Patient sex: M
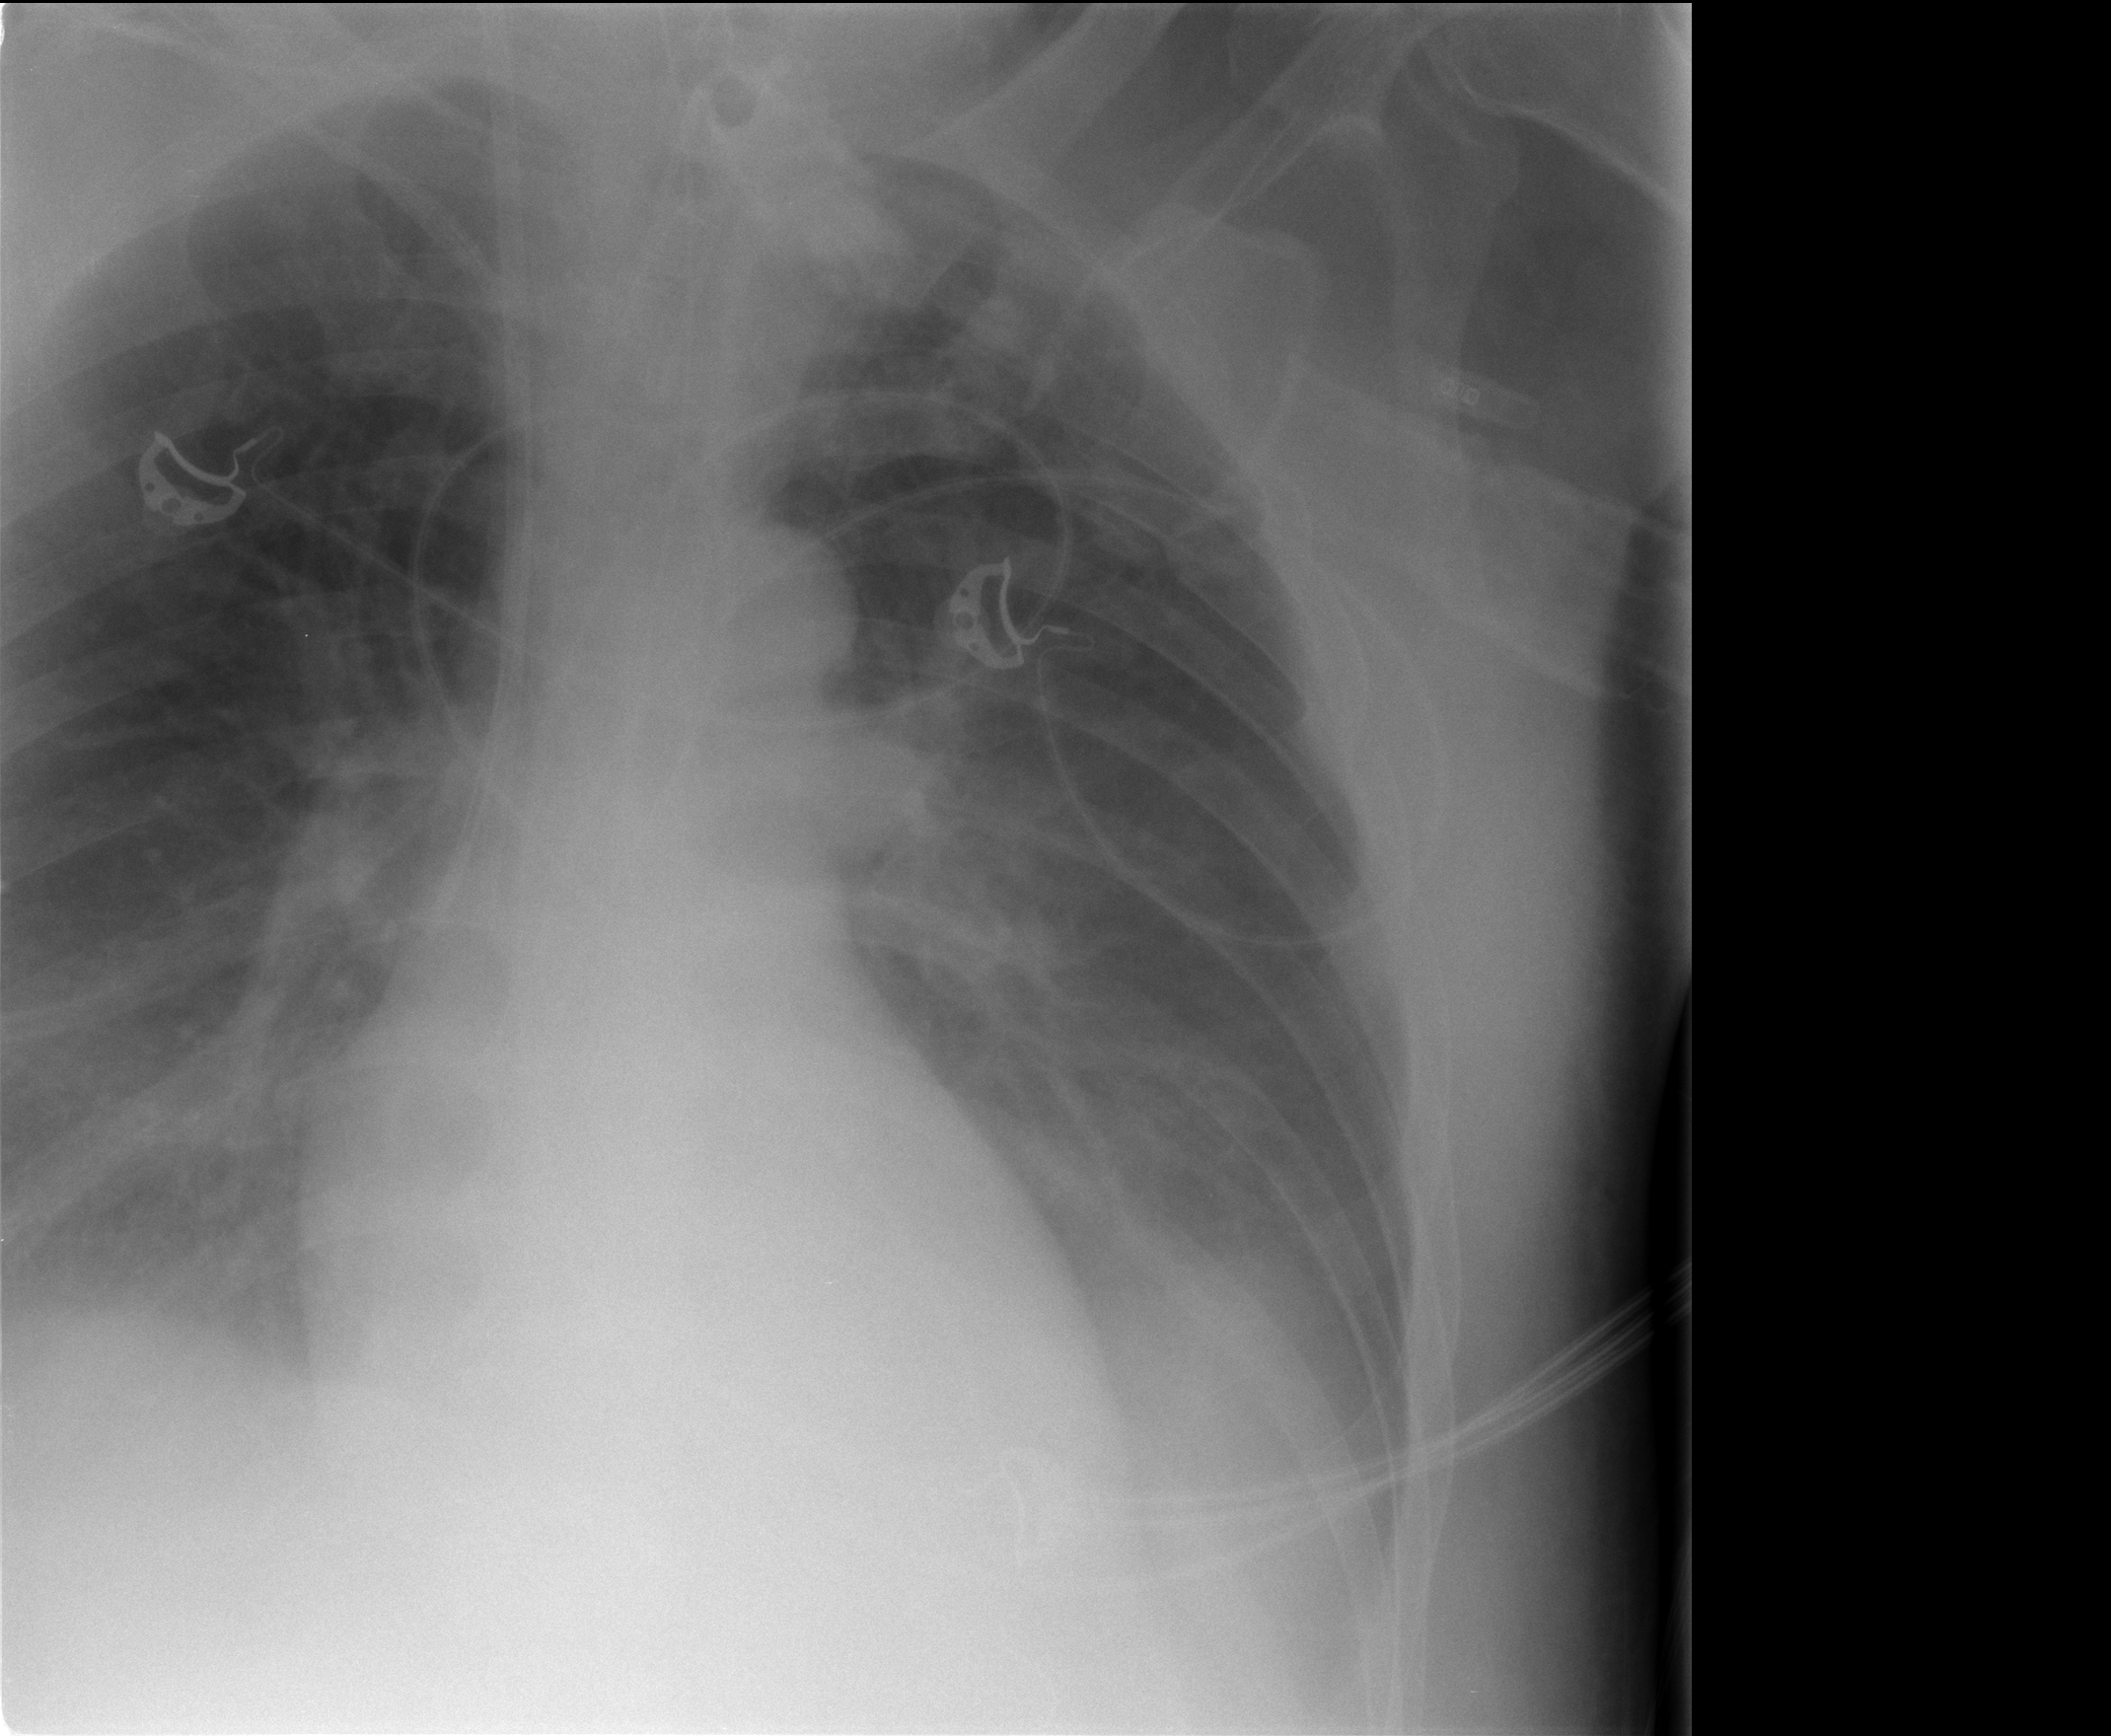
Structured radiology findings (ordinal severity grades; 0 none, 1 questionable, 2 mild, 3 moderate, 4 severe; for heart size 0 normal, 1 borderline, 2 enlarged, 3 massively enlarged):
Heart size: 0
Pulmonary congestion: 0
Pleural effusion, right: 0
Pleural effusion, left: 2
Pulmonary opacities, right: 0
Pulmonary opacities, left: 0
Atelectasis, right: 0
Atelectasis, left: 2